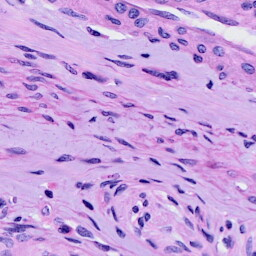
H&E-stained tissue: Cervix